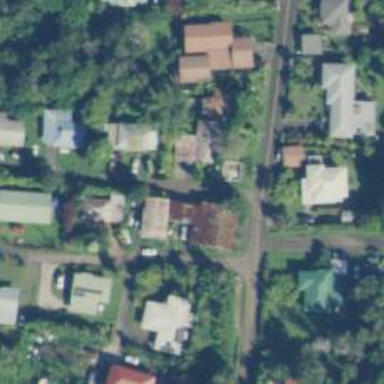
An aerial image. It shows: Living street.